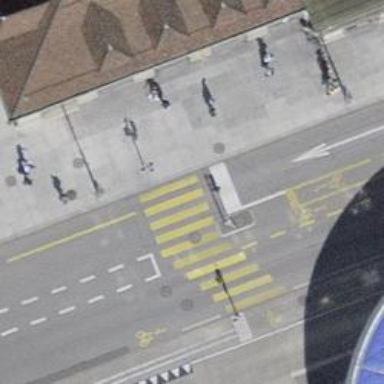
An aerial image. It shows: Road crossing with traffic signals.